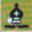
Piece: bB